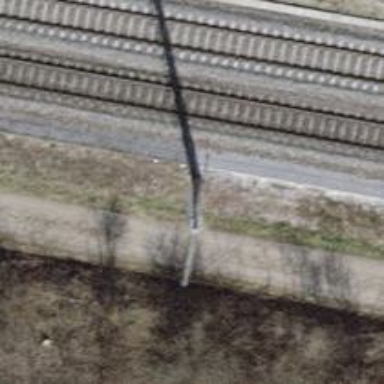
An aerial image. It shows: Power line is depicted.